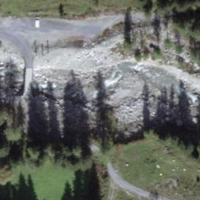
EUNIS habitat code: 23
Species observed at this site:
Chamaenerion fleischeri